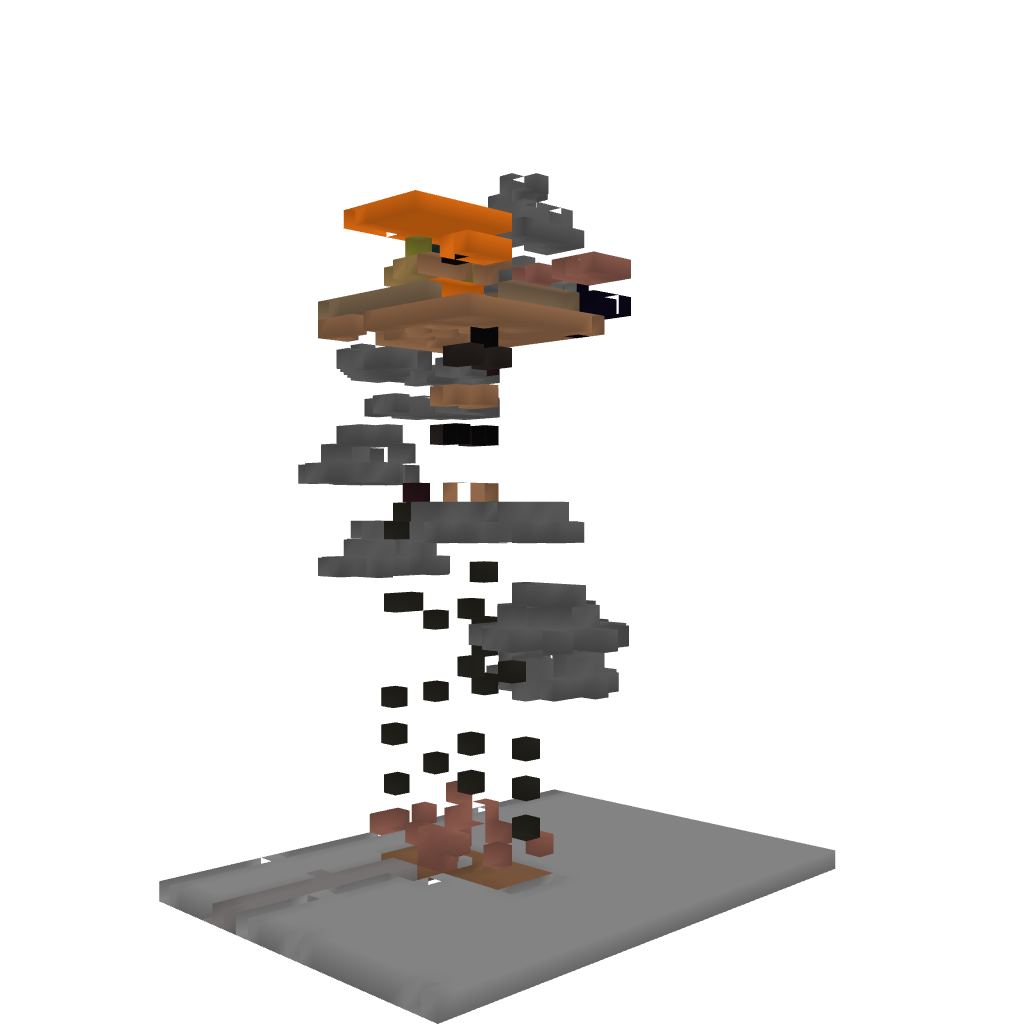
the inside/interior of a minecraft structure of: Nice little treehouse